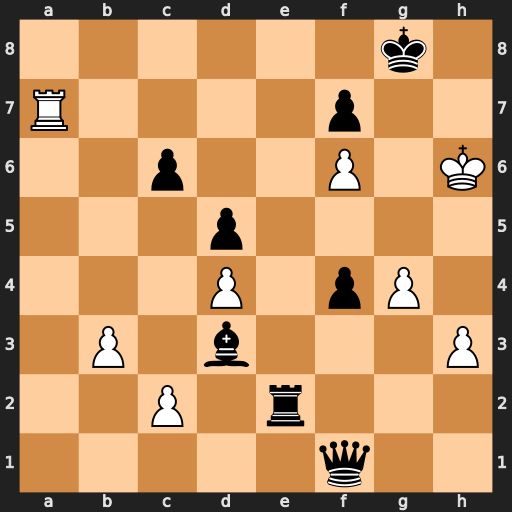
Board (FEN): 6k1/R4p2/2p2P1K/3p4/3P1pP1/1P1b3P/2P1r3/5q2
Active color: w
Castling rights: -
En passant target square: -
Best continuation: Ra8+ Re8 Rxe8#